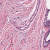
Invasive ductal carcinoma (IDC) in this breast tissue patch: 1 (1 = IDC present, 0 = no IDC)